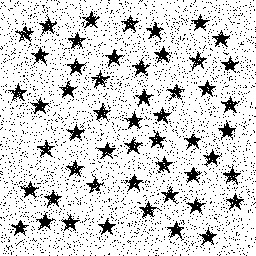
Squares: 0
Triangles: 0
Stars: 52
Total shapes: 52